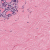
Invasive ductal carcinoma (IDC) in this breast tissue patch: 0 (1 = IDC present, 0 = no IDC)